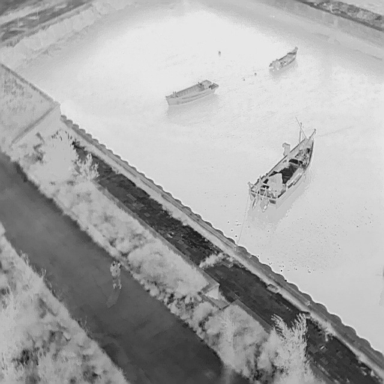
There are three bulk_carriers in the infrared image.